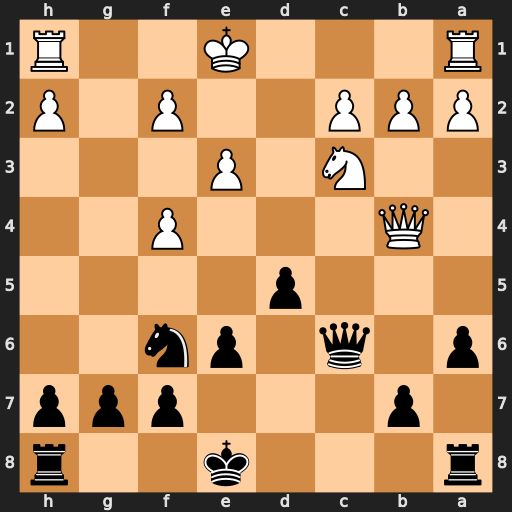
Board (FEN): r3k2r/1p3ppp/p1q1pn2/3p4/1Q3P2/2N1P3/PPP2P1P/R3K2R
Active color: b
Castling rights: KQkq
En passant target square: -
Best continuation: d4 Rg1 dxc3